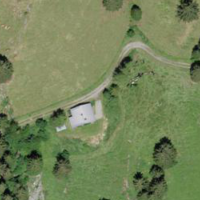
EUNIS habitat code: 23
Species observed at this site:
Caltha palustris